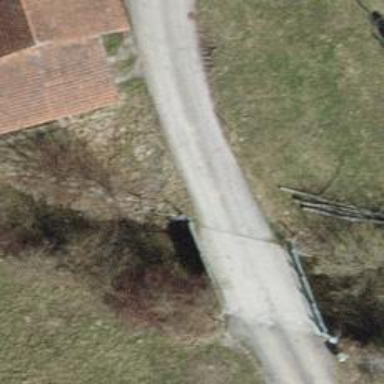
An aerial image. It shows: Concrete service road leading over bridge.